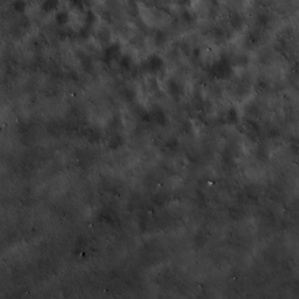
Label: non_frost